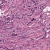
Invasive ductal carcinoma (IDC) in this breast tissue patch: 1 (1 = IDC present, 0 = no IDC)